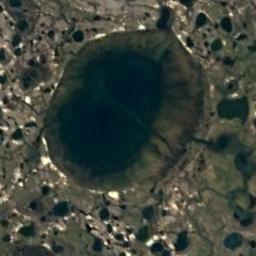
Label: lake